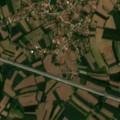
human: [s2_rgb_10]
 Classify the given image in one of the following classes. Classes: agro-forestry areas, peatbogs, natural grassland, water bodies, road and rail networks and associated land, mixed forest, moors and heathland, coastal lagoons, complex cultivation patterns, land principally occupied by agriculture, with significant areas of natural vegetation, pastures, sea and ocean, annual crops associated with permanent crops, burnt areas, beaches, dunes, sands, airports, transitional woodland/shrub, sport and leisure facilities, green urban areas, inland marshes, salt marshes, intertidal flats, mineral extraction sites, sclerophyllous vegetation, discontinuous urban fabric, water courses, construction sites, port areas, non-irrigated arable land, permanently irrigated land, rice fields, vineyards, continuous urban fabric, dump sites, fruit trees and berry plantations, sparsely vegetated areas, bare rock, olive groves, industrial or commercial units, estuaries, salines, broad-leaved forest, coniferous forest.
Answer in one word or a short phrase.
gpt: discontinuous urban fabric, non-irrigated arable land, land principally occupied by agriculture, with significant areas of natural vegetation